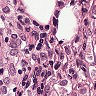
Metastatic tissue present: yes